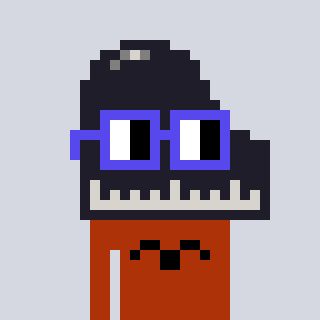
a pixel art character with square blue glasses, a piano-shaped head and a hotbrown-colored body on a cool background